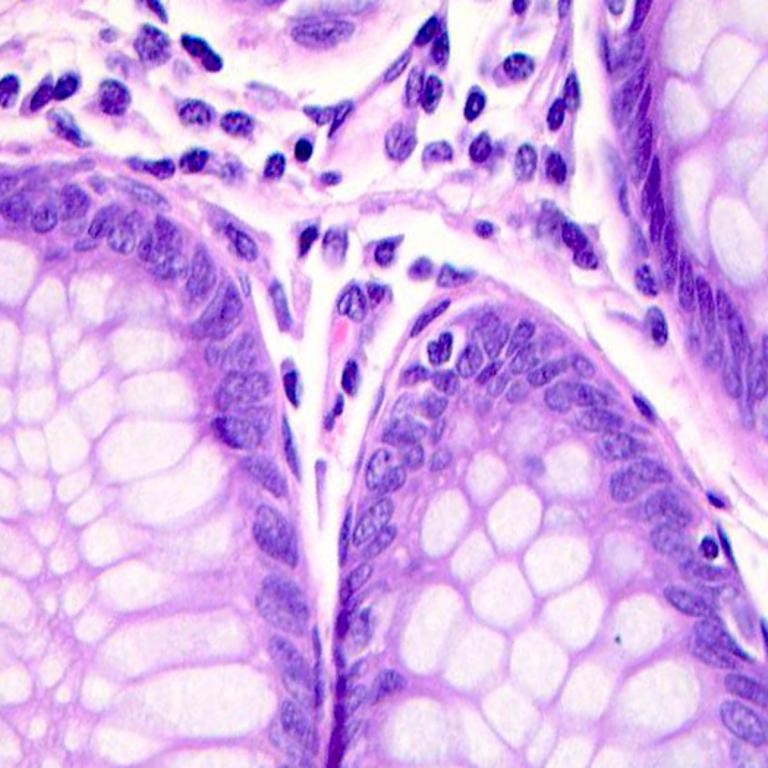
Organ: colon
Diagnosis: benign